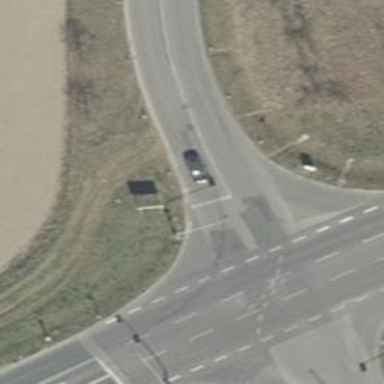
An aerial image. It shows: Road with "give way" sign.